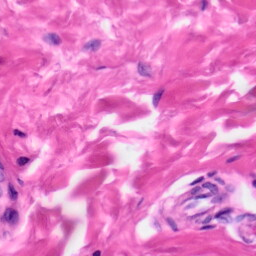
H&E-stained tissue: Skin